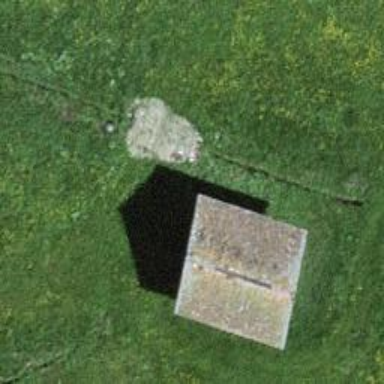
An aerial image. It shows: Shed building.